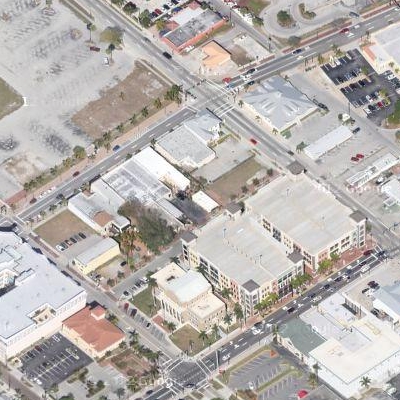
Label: cIndustry